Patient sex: F
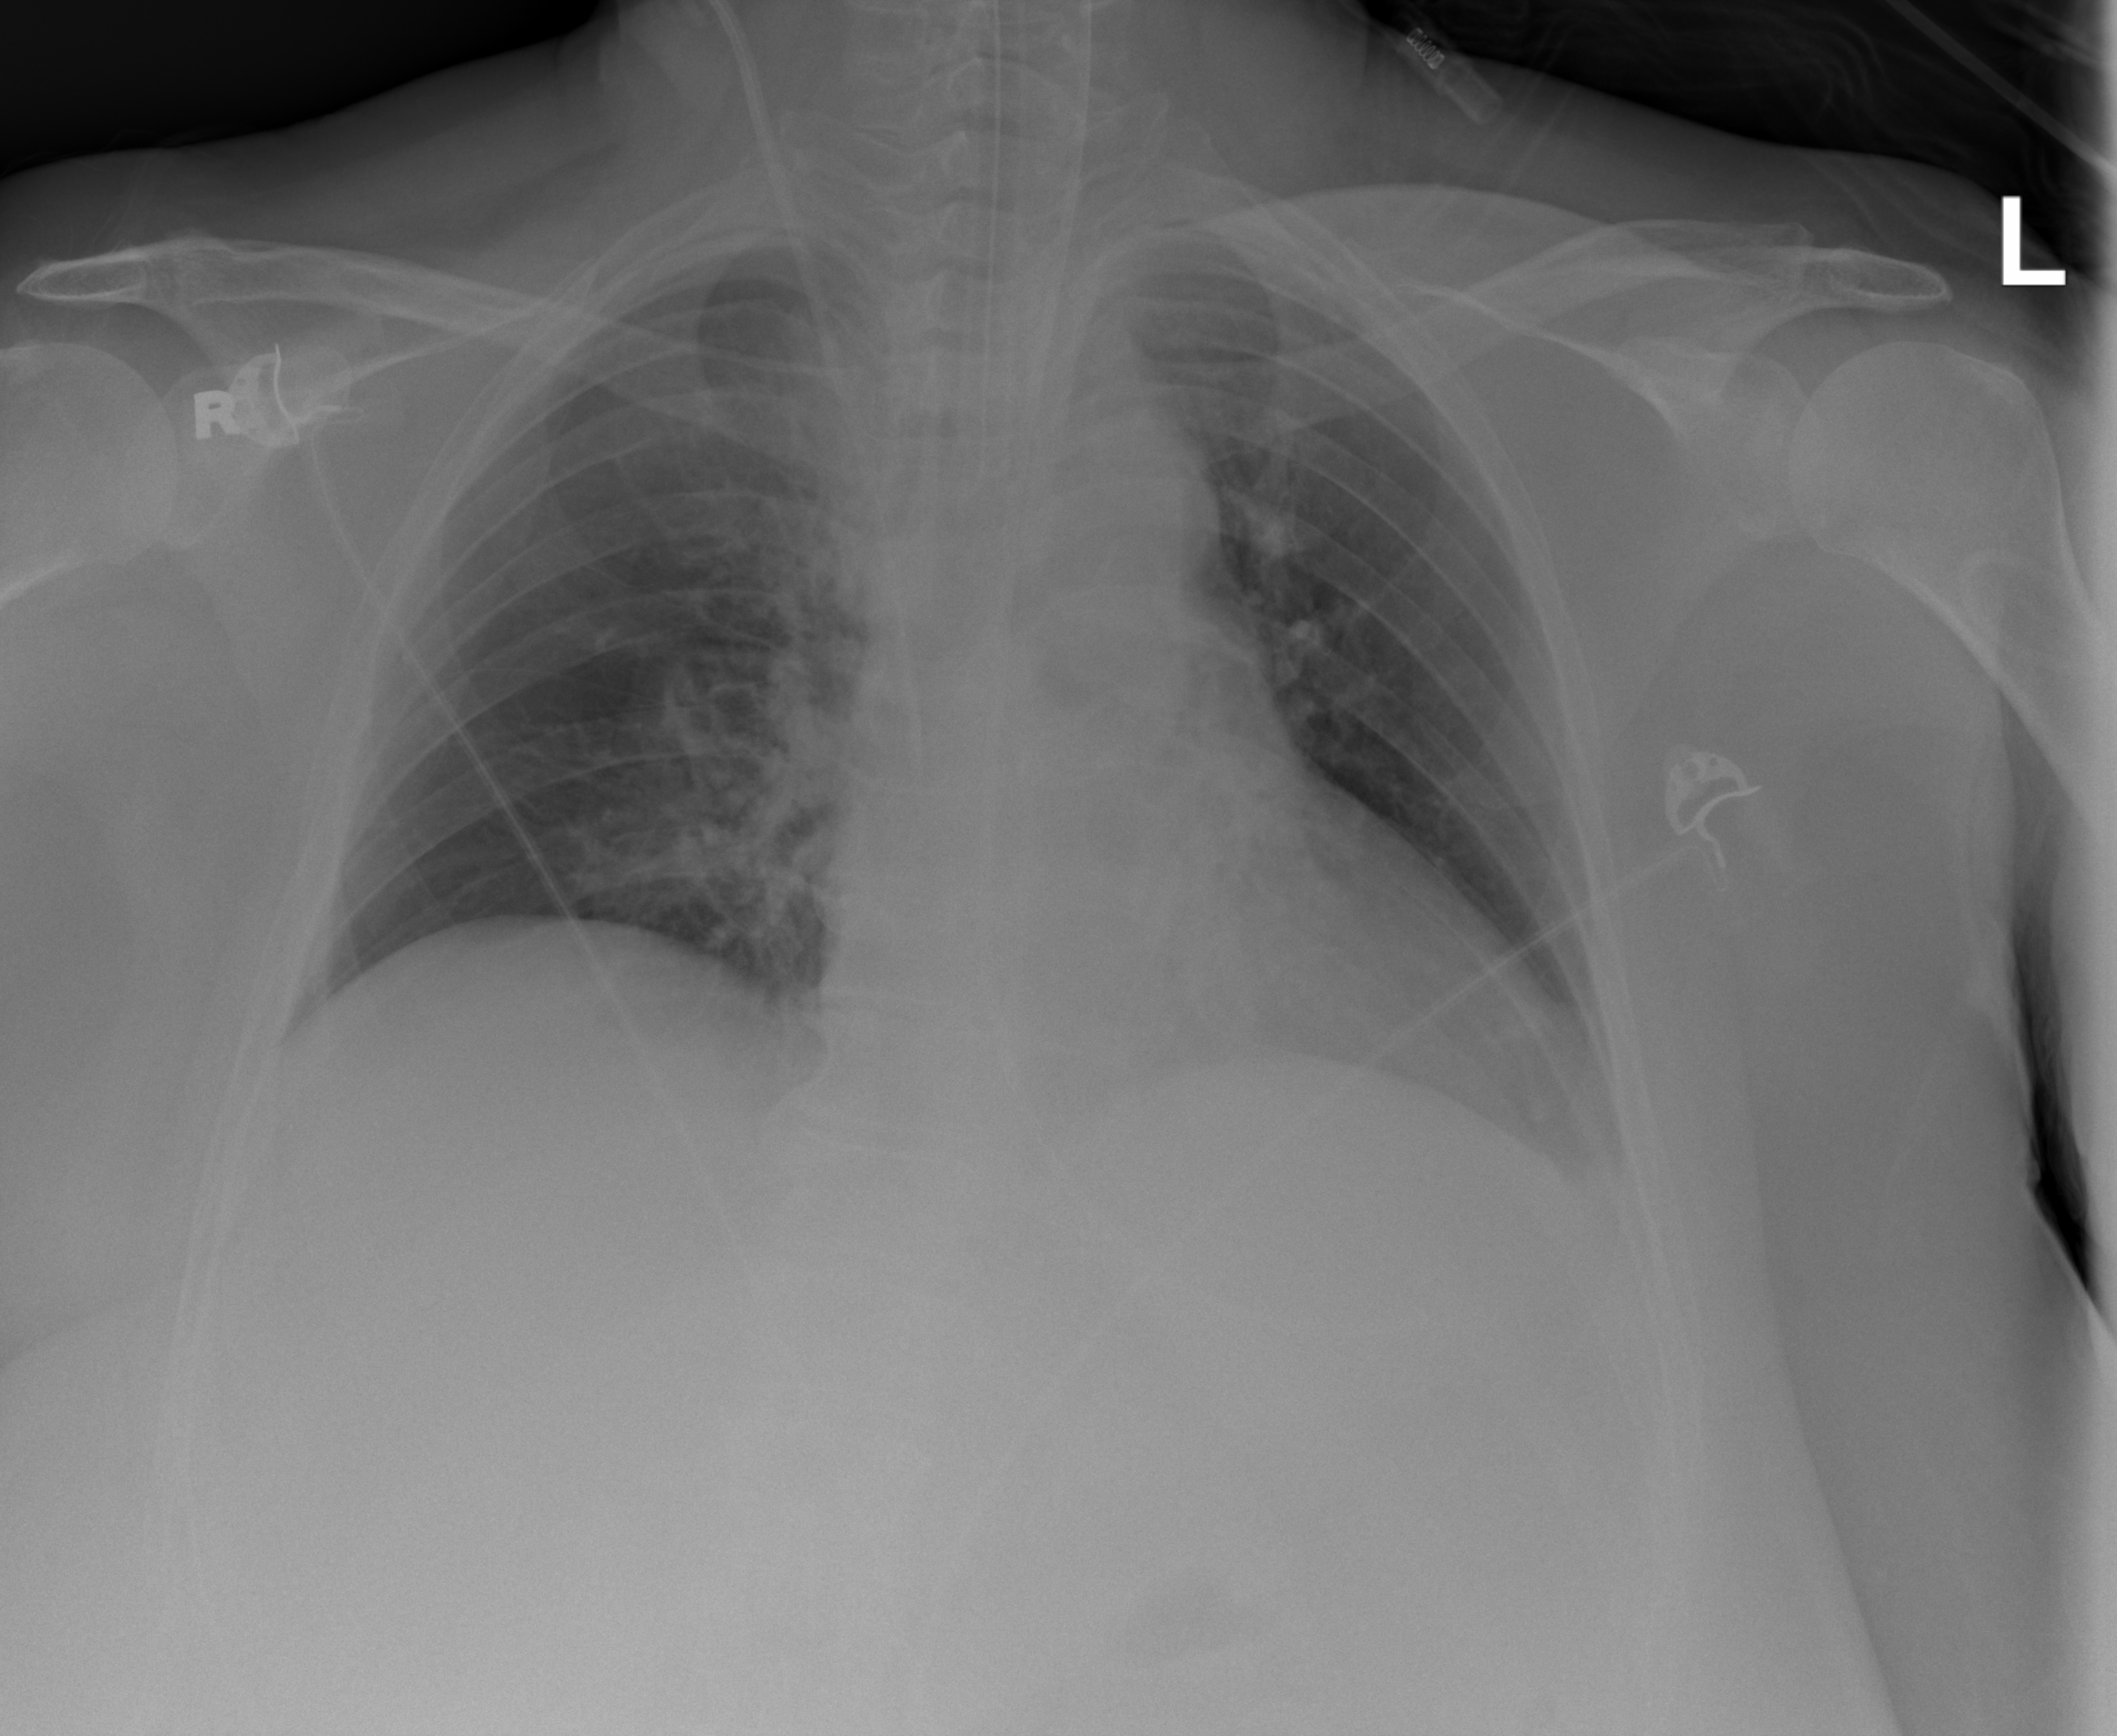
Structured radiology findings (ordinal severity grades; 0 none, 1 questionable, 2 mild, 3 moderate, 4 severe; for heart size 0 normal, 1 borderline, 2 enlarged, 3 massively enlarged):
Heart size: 2
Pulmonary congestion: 0
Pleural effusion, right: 0
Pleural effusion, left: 0
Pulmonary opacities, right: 2
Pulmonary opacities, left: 0
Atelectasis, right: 0
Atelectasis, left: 0